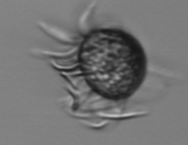
Label: Pelagostrobilidium